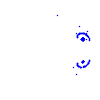
Particle: pion